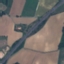
Land use / land cover class: Highway